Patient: sex F, age 26
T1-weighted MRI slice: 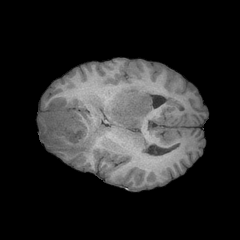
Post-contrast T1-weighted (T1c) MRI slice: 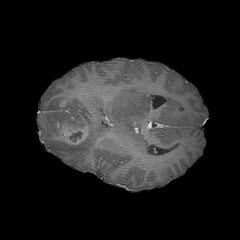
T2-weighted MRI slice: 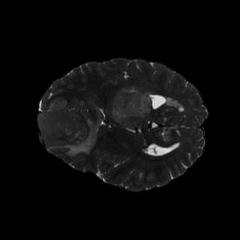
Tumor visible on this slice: yes
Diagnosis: Glioblastoma, IDH-wildtype
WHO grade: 4